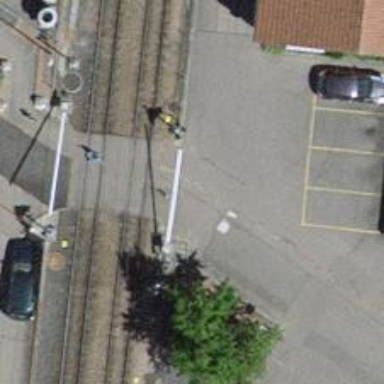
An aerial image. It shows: Bollard barrier.